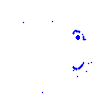
Particle: electron